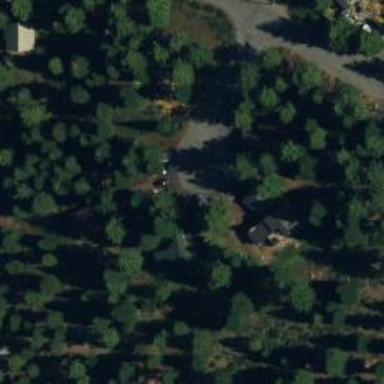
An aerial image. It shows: Woodland with evergreen needle-leaved trees.